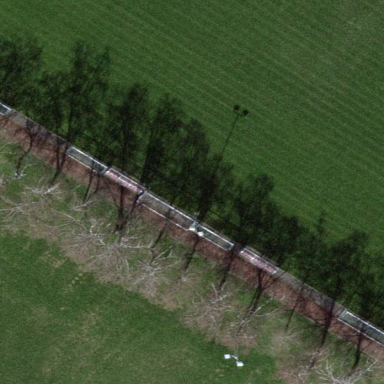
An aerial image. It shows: Track located within leisure land area.